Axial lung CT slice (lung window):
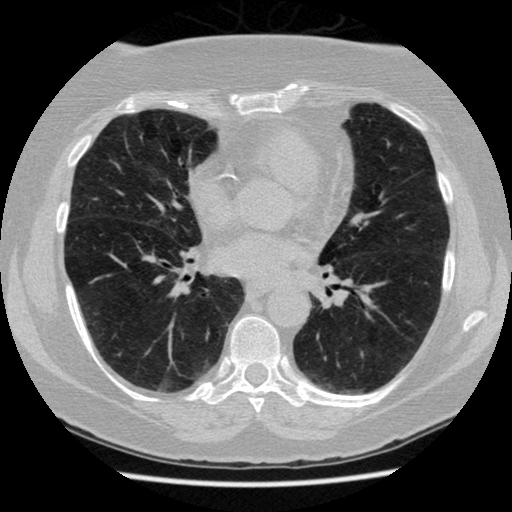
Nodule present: no